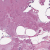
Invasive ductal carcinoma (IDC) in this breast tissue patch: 0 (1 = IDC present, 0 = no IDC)